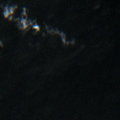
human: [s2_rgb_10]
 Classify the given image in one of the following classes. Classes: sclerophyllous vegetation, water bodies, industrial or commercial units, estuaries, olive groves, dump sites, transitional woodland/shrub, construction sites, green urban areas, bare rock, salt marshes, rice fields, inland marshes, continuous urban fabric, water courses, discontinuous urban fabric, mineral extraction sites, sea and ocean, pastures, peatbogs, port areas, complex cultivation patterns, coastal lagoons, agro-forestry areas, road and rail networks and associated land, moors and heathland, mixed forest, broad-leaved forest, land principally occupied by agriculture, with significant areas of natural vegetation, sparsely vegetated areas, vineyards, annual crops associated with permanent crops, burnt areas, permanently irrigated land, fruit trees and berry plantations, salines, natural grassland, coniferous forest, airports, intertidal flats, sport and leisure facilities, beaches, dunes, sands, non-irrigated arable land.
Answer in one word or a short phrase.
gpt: water bodies